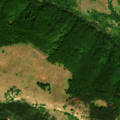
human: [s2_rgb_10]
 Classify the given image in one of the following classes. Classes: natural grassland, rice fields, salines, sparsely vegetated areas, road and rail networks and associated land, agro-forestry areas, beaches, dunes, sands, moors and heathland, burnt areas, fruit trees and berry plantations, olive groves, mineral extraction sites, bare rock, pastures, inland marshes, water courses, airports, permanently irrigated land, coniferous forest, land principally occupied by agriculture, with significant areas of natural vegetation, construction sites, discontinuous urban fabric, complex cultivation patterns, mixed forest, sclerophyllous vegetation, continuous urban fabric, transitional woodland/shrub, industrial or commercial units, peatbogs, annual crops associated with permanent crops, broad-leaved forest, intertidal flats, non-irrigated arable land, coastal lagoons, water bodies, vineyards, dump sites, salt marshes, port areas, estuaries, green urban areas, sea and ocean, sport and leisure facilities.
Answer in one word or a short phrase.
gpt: broad-leaved forest, coniferous forest, mixed forest, natural grassland, transitional woodland/shrub